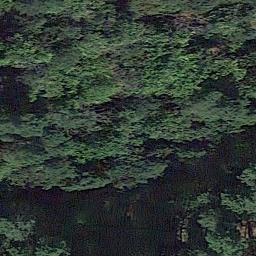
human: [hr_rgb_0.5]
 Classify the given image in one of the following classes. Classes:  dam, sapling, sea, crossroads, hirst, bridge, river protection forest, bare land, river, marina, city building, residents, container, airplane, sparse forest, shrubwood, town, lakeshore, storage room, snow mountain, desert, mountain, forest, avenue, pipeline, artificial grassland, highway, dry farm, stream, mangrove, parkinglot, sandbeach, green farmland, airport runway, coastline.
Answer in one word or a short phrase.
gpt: forest